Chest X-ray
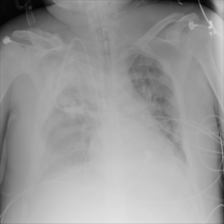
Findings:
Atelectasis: negative
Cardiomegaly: negative
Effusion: positive
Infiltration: negative
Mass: negative
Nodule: negative
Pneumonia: negative
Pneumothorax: negative
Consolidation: negative
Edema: negative
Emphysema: negative
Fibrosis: negative
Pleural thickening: negative
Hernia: negative